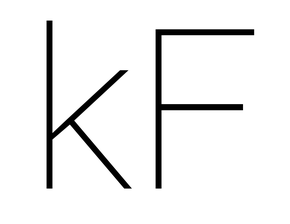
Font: Roboto_Thin